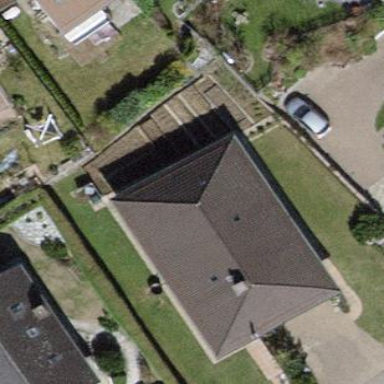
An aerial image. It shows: Detached building with gabled roof.